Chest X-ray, AP view. Patient: 54 years old, sex M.
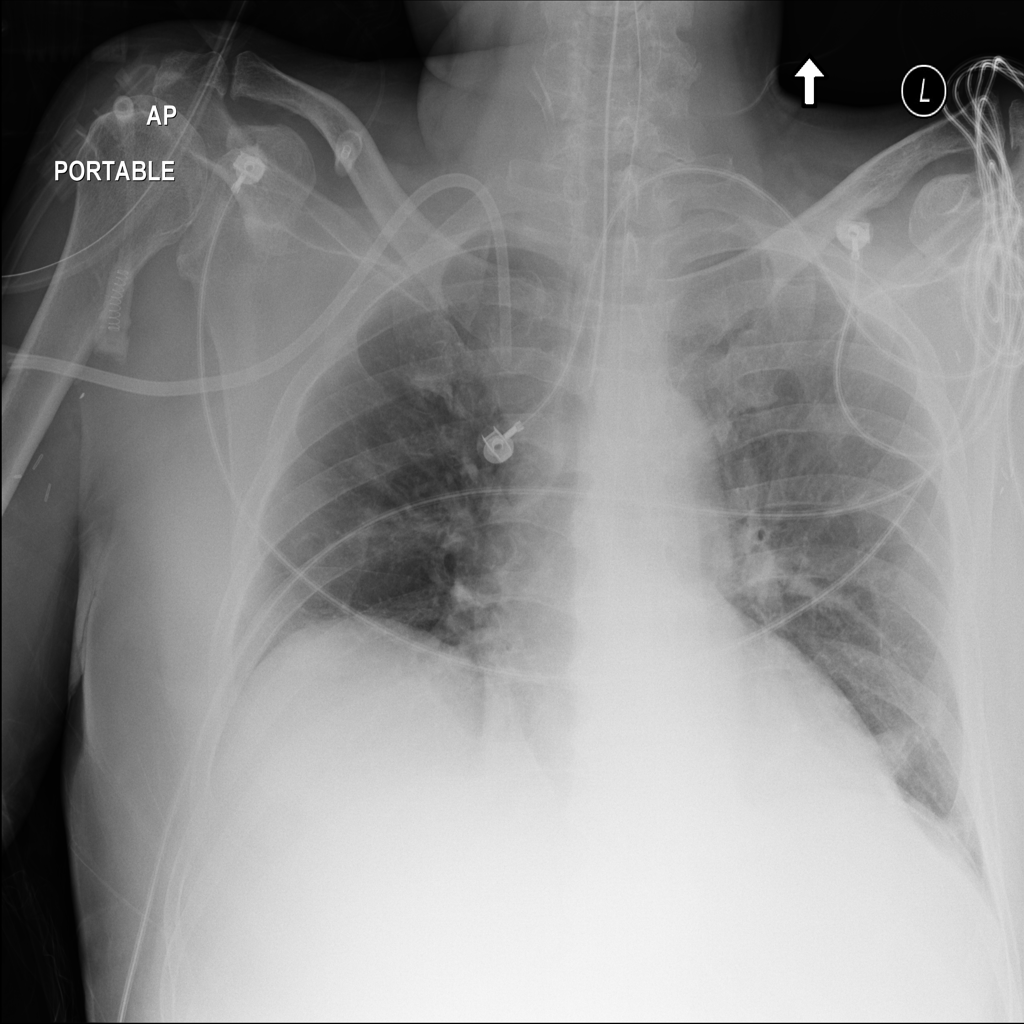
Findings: No Finding